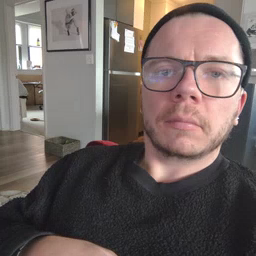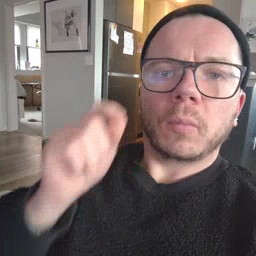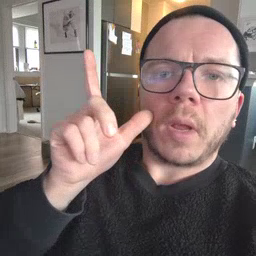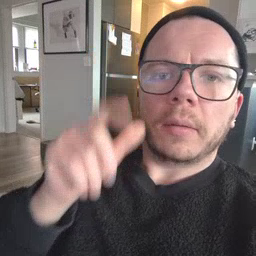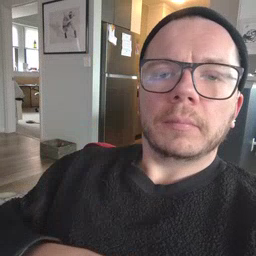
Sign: wake